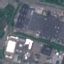
Label: Industrial